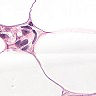
Metastatic tissue present: yes